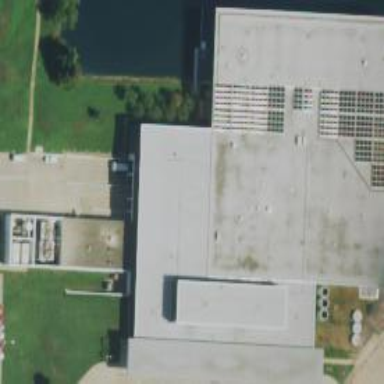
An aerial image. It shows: Hospital building.